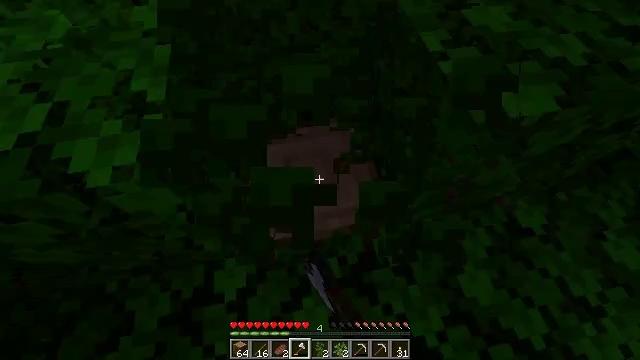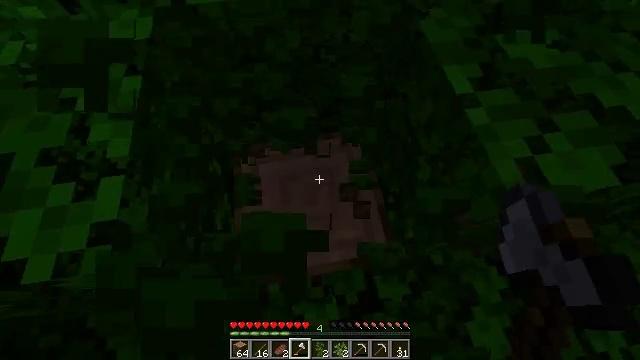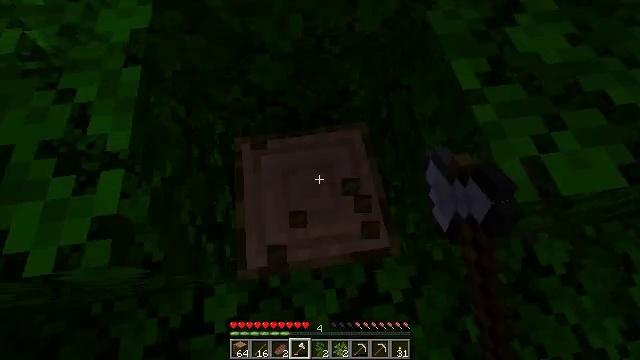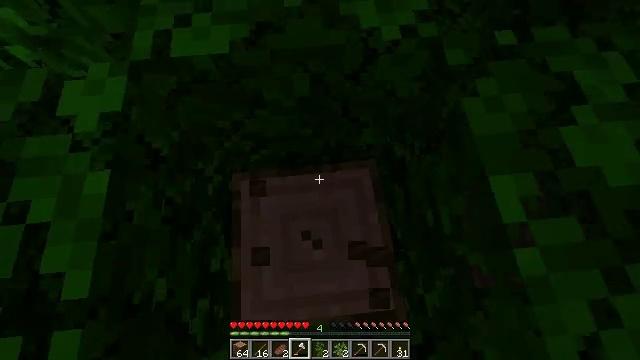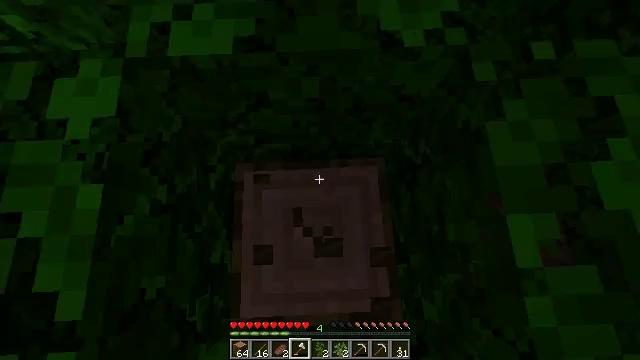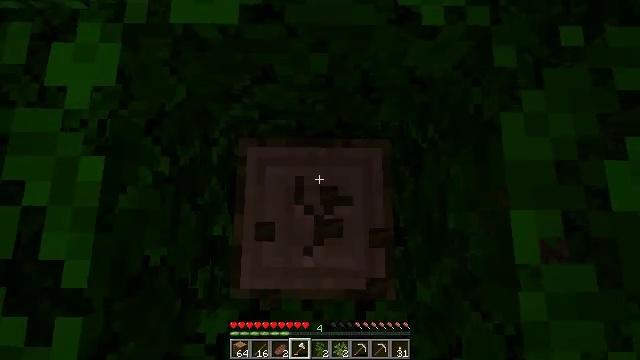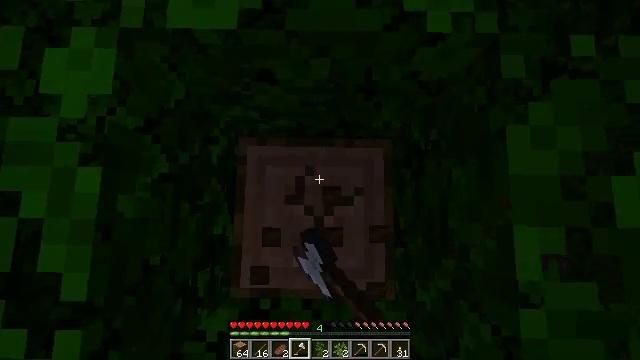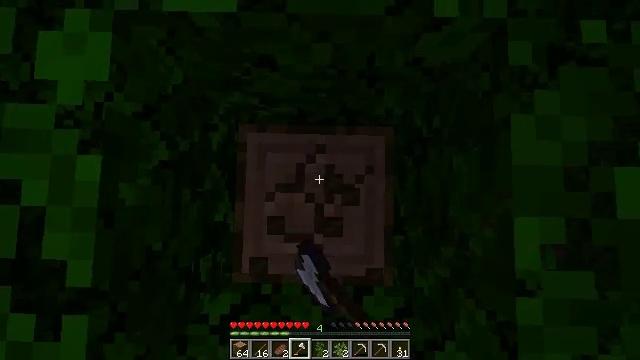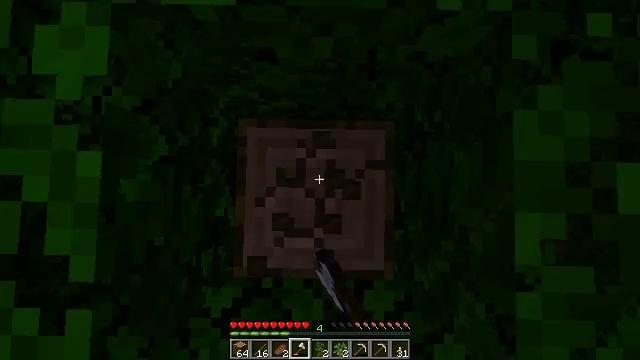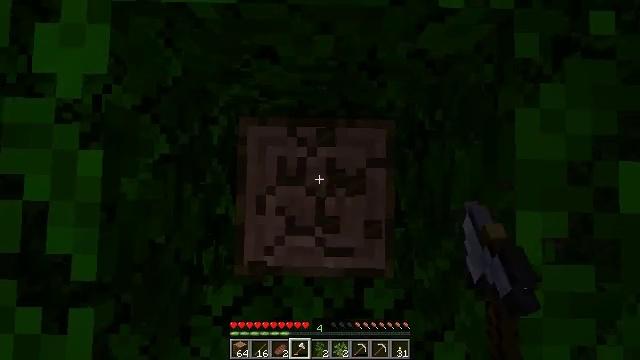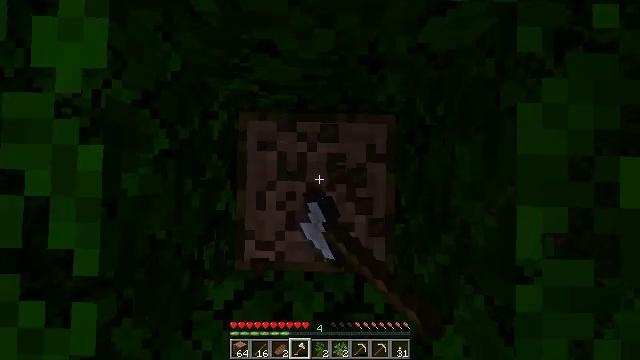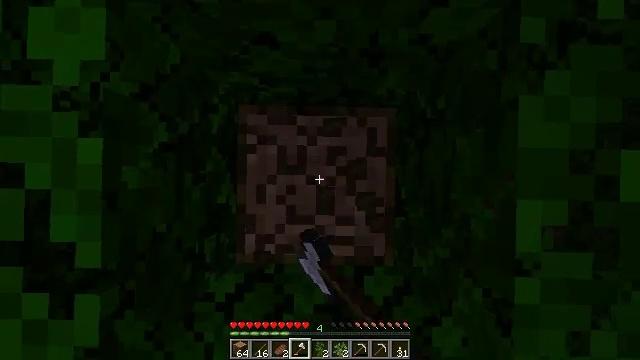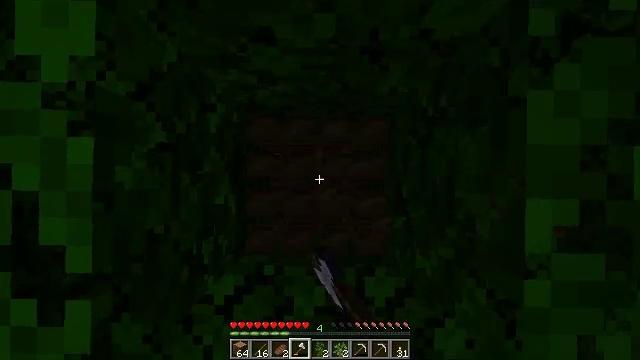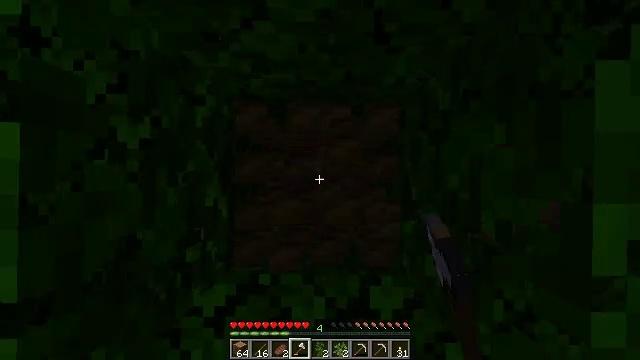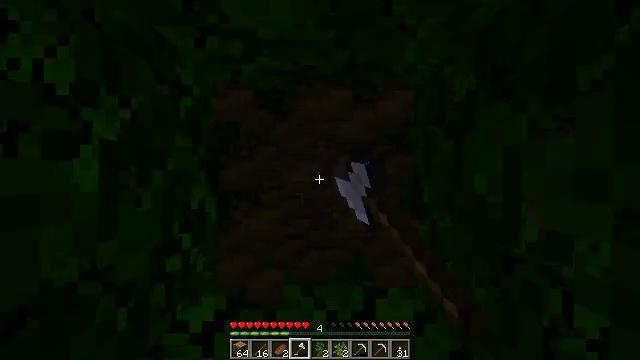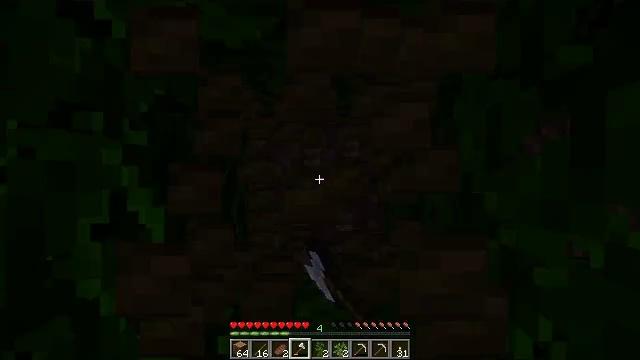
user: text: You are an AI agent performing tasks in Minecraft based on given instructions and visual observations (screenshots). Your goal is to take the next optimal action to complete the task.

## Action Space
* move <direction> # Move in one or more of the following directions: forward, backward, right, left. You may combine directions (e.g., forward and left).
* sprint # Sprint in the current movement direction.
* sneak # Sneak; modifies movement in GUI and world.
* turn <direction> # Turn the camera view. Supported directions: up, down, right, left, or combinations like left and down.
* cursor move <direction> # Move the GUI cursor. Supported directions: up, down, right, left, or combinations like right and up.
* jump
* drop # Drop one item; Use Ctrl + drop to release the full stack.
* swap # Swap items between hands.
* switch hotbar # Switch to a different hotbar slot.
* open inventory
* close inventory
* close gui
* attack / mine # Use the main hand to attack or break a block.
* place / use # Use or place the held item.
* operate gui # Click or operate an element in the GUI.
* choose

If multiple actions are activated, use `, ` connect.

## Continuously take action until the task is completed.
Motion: motion action
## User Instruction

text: Collect the jungle log for building.
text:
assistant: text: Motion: move forward, turn left and down, attack / mine
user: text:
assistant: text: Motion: move forward, turn down, attack / mine
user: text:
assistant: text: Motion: move forward, turn left and down, attack / mine
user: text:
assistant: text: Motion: turn left and down, attack / mine
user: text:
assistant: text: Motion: turn left and down, attack / mine
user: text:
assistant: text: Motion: turn down, attack / mine
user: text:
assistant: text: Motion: turn down, attack / mine
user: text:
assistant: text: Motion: turn down, attack / mine
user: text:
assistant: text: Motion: attack / mine
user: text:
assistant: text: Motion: turn down, attack / mine
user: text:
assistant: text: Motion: turn down, attack / mine
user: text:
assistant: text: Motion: attack / mine
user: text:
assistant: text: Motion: attack / mine
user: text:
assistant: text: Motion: attack / mine
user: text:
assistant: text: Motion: attack / mine
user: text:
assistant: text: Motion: attack / mine
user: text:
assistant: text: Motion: attack / mine